Field crop: maize
Growth stage: 2
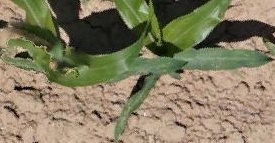
Species: maize